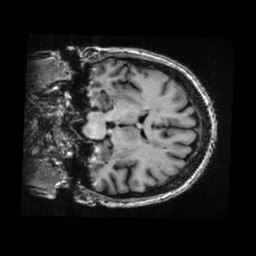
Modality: T1w
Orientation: coronal
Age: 66
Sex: female
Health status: healthy
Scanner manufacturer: ge
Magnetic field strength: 3 T
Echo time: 0.0052 s